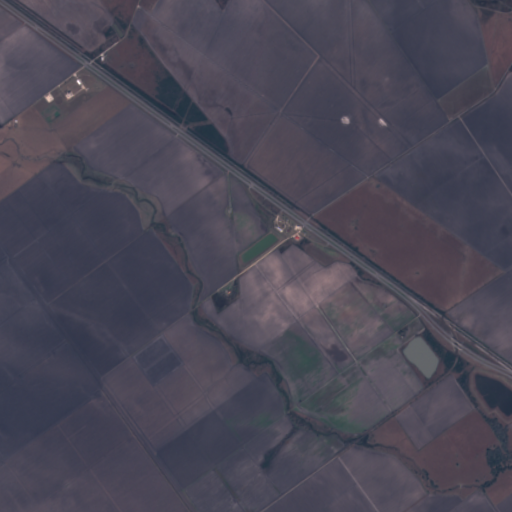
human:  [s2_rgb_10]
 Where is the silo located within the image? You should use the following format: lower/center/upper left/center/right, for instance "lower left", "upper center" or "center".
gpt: The silo is located in the center of the image.
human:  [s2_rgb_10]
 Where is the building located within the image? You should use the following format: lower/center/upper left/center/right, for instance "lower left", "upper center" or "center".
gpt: The building is located in the center of the image.
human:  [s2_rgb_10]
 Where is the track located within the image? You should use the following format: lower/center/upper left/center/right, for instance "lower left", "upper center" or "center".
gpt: There is no track in the image.